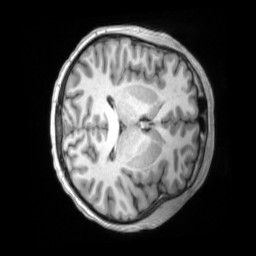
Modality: T1w
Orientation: axial
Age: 26
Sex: male
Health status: ill
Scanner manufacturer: siemens
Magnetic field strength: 3 T
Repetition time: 2.2 s
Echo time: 0.00157 s